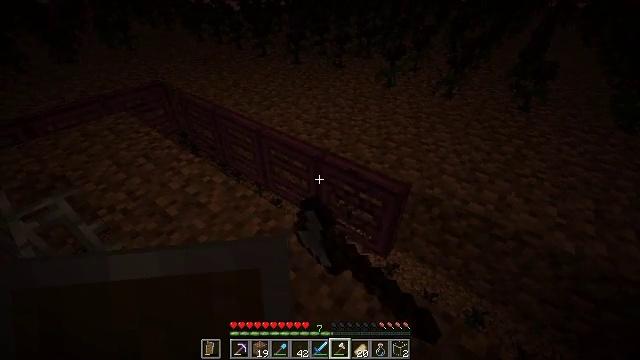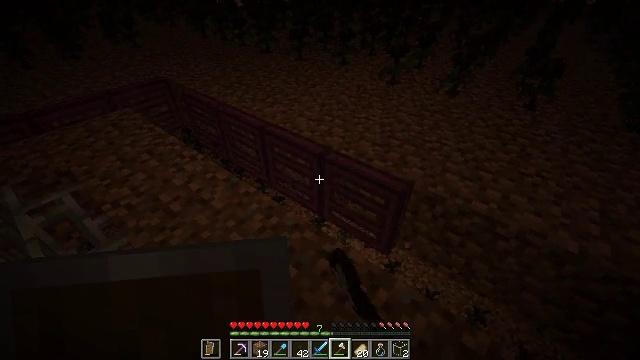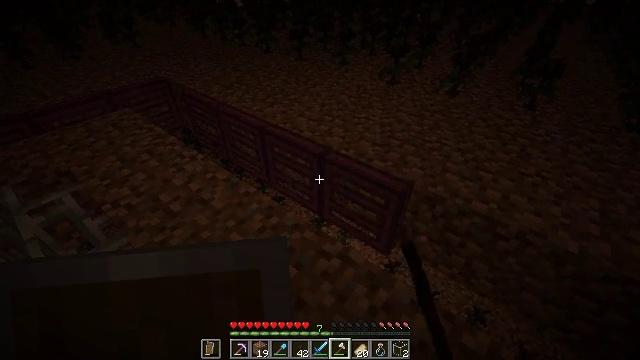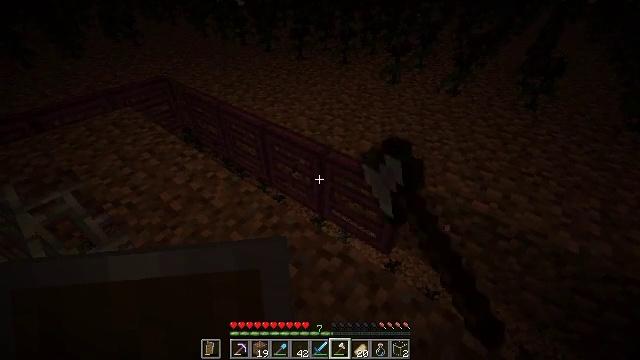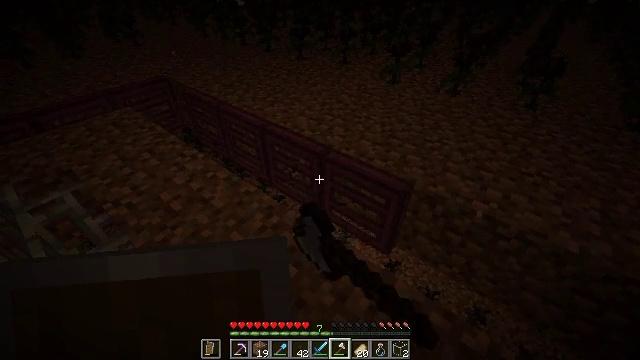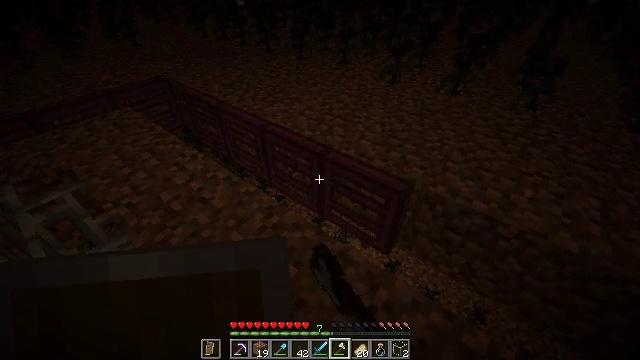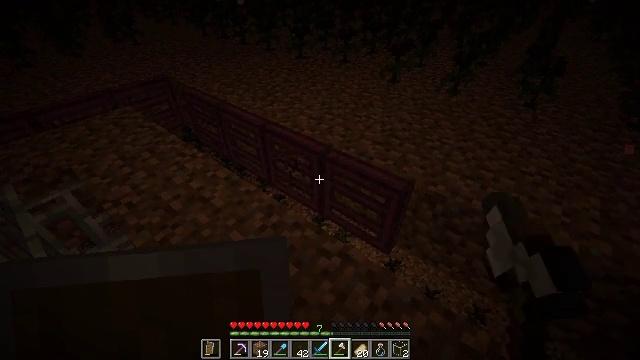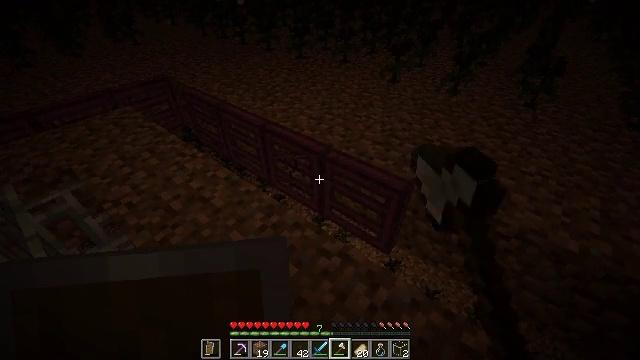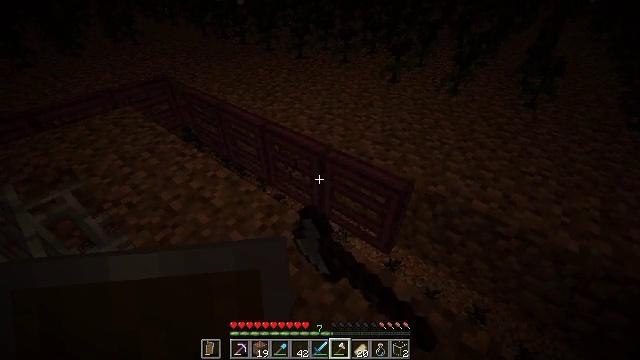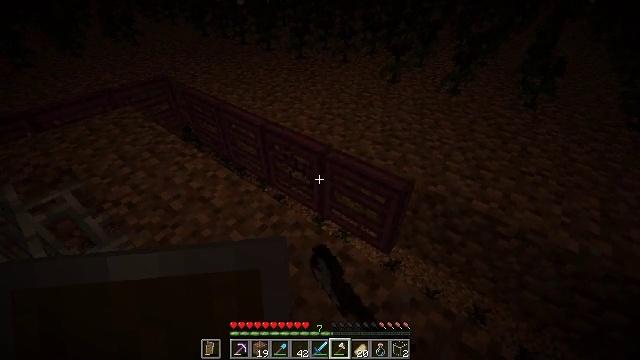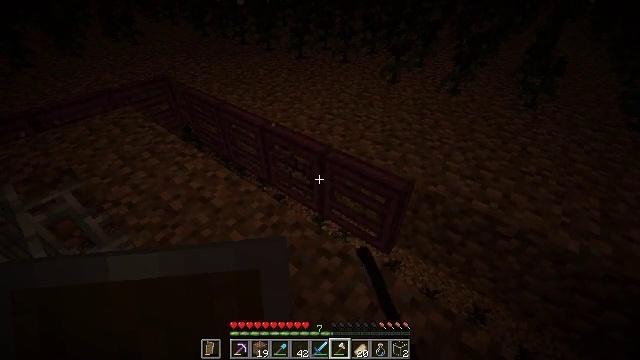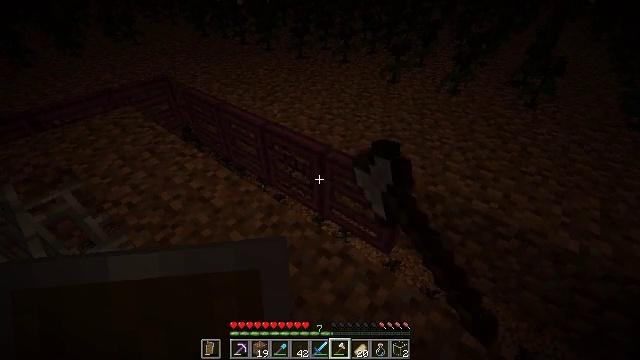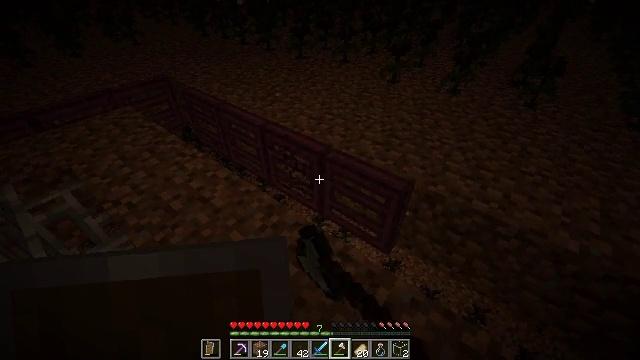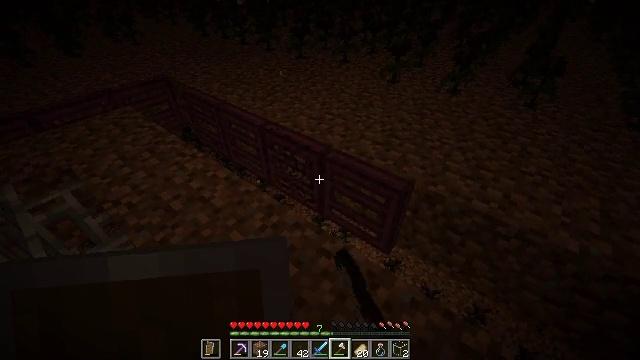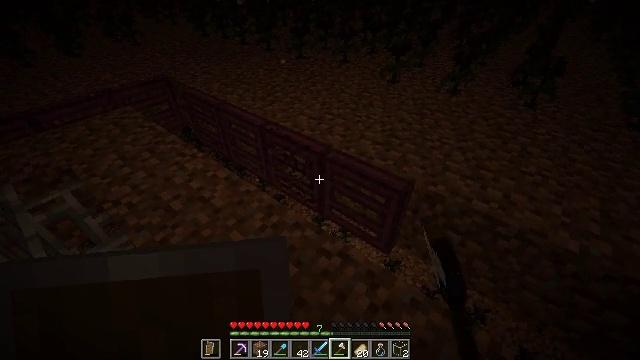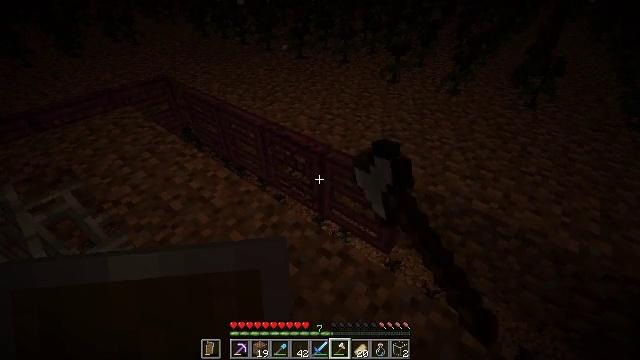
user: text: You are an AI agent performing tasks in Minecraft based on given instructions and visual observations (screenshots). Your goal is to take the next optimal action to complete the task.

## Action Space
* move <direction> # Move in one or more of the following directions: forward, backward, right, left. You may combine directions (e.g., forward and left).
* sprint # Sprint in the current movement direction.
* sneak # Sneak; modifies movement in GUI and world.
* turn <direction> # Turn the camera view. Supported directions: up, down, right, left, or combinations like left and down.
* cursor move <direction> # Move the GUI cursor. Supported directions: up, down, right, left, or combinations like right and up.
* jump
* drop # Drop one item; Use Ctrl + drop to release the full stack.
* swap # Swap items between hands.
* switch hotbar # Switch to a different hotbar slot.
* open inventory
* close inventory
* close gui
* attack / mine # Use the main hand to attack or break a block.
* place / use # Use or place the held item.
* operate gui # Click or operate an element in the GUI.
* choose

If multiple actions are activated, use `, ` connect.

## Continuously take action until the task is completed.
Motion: motion action
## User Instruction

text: Attack the crimson trapdoor to break it.
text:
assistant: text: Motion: attack / mine
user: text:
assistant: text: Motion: attack / mine
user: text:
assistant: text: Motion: attack / mine
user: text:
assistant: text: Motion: attack / mine
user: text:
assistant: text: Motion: attack / mine
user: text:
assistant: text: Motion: attack / mine
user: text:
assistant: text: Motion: attack / mine
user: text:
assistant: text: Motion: attack / mine
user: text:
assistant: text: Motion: attack / mine
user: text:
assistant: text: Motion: attack / mine
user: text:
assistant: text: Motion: attack / mine
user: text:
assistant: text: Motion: attack / mine
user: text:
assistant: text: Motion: attack / mine
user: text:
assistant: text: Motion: attack / mine
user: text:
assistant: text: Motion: attack / mine
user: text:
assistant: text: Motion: attack / mine
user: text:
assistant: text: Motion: attack / mine
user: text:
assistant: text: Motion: attack / mine
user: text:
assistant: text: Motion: turn right, attack / mine
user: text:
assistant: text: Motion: turn right, attack / mine
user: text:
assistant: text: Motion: turn right, attack / mine
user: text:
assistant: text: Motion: turn right, attack / mine
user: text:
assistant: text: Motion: attack / mine
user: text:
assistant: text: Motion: attack / mine
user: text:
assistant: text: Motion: attack / mine
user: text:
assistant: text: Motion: attack / mine
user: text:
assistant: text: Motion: attack / mine
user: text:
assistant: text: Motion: attack / mine
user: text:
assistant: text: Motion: attack / mine
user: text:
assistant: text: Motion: attack / mine